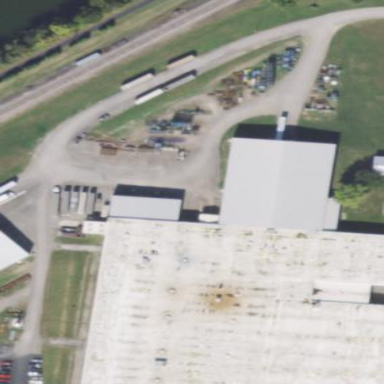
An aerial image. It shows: Industrial building.